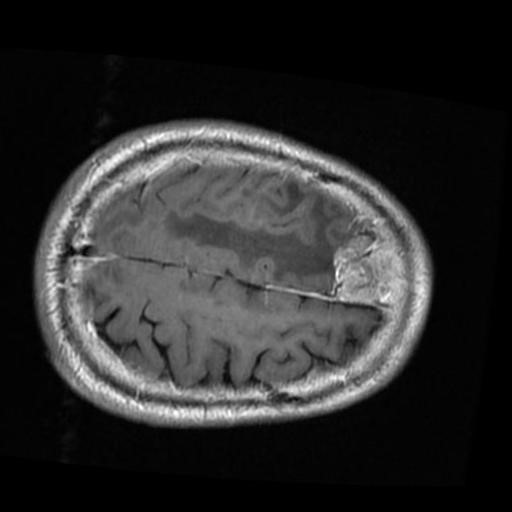
Label: brain_menin